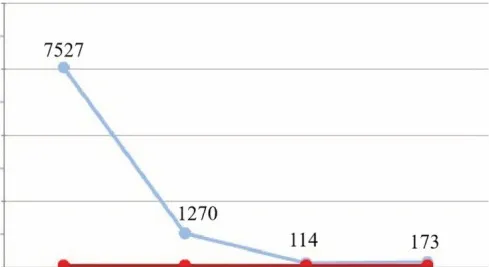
Tumor parameters. CA-199 concent (A).
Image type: chart (chart)